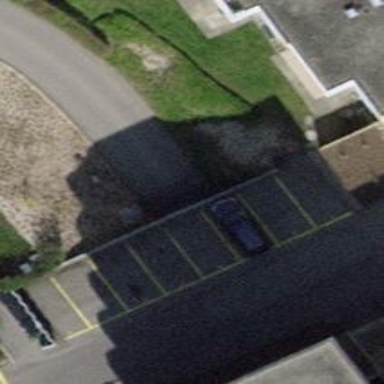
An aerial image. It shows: Parking area.